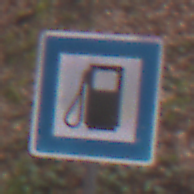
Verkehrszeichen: Tankstelle
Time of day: Midday
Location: Outdoor (Nature)
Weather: Overcast
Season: Autumn
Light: Natural